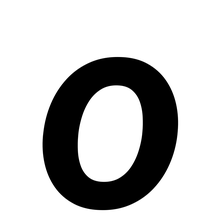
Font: Roboto-Italic_SemiBold_Italic